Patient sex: M
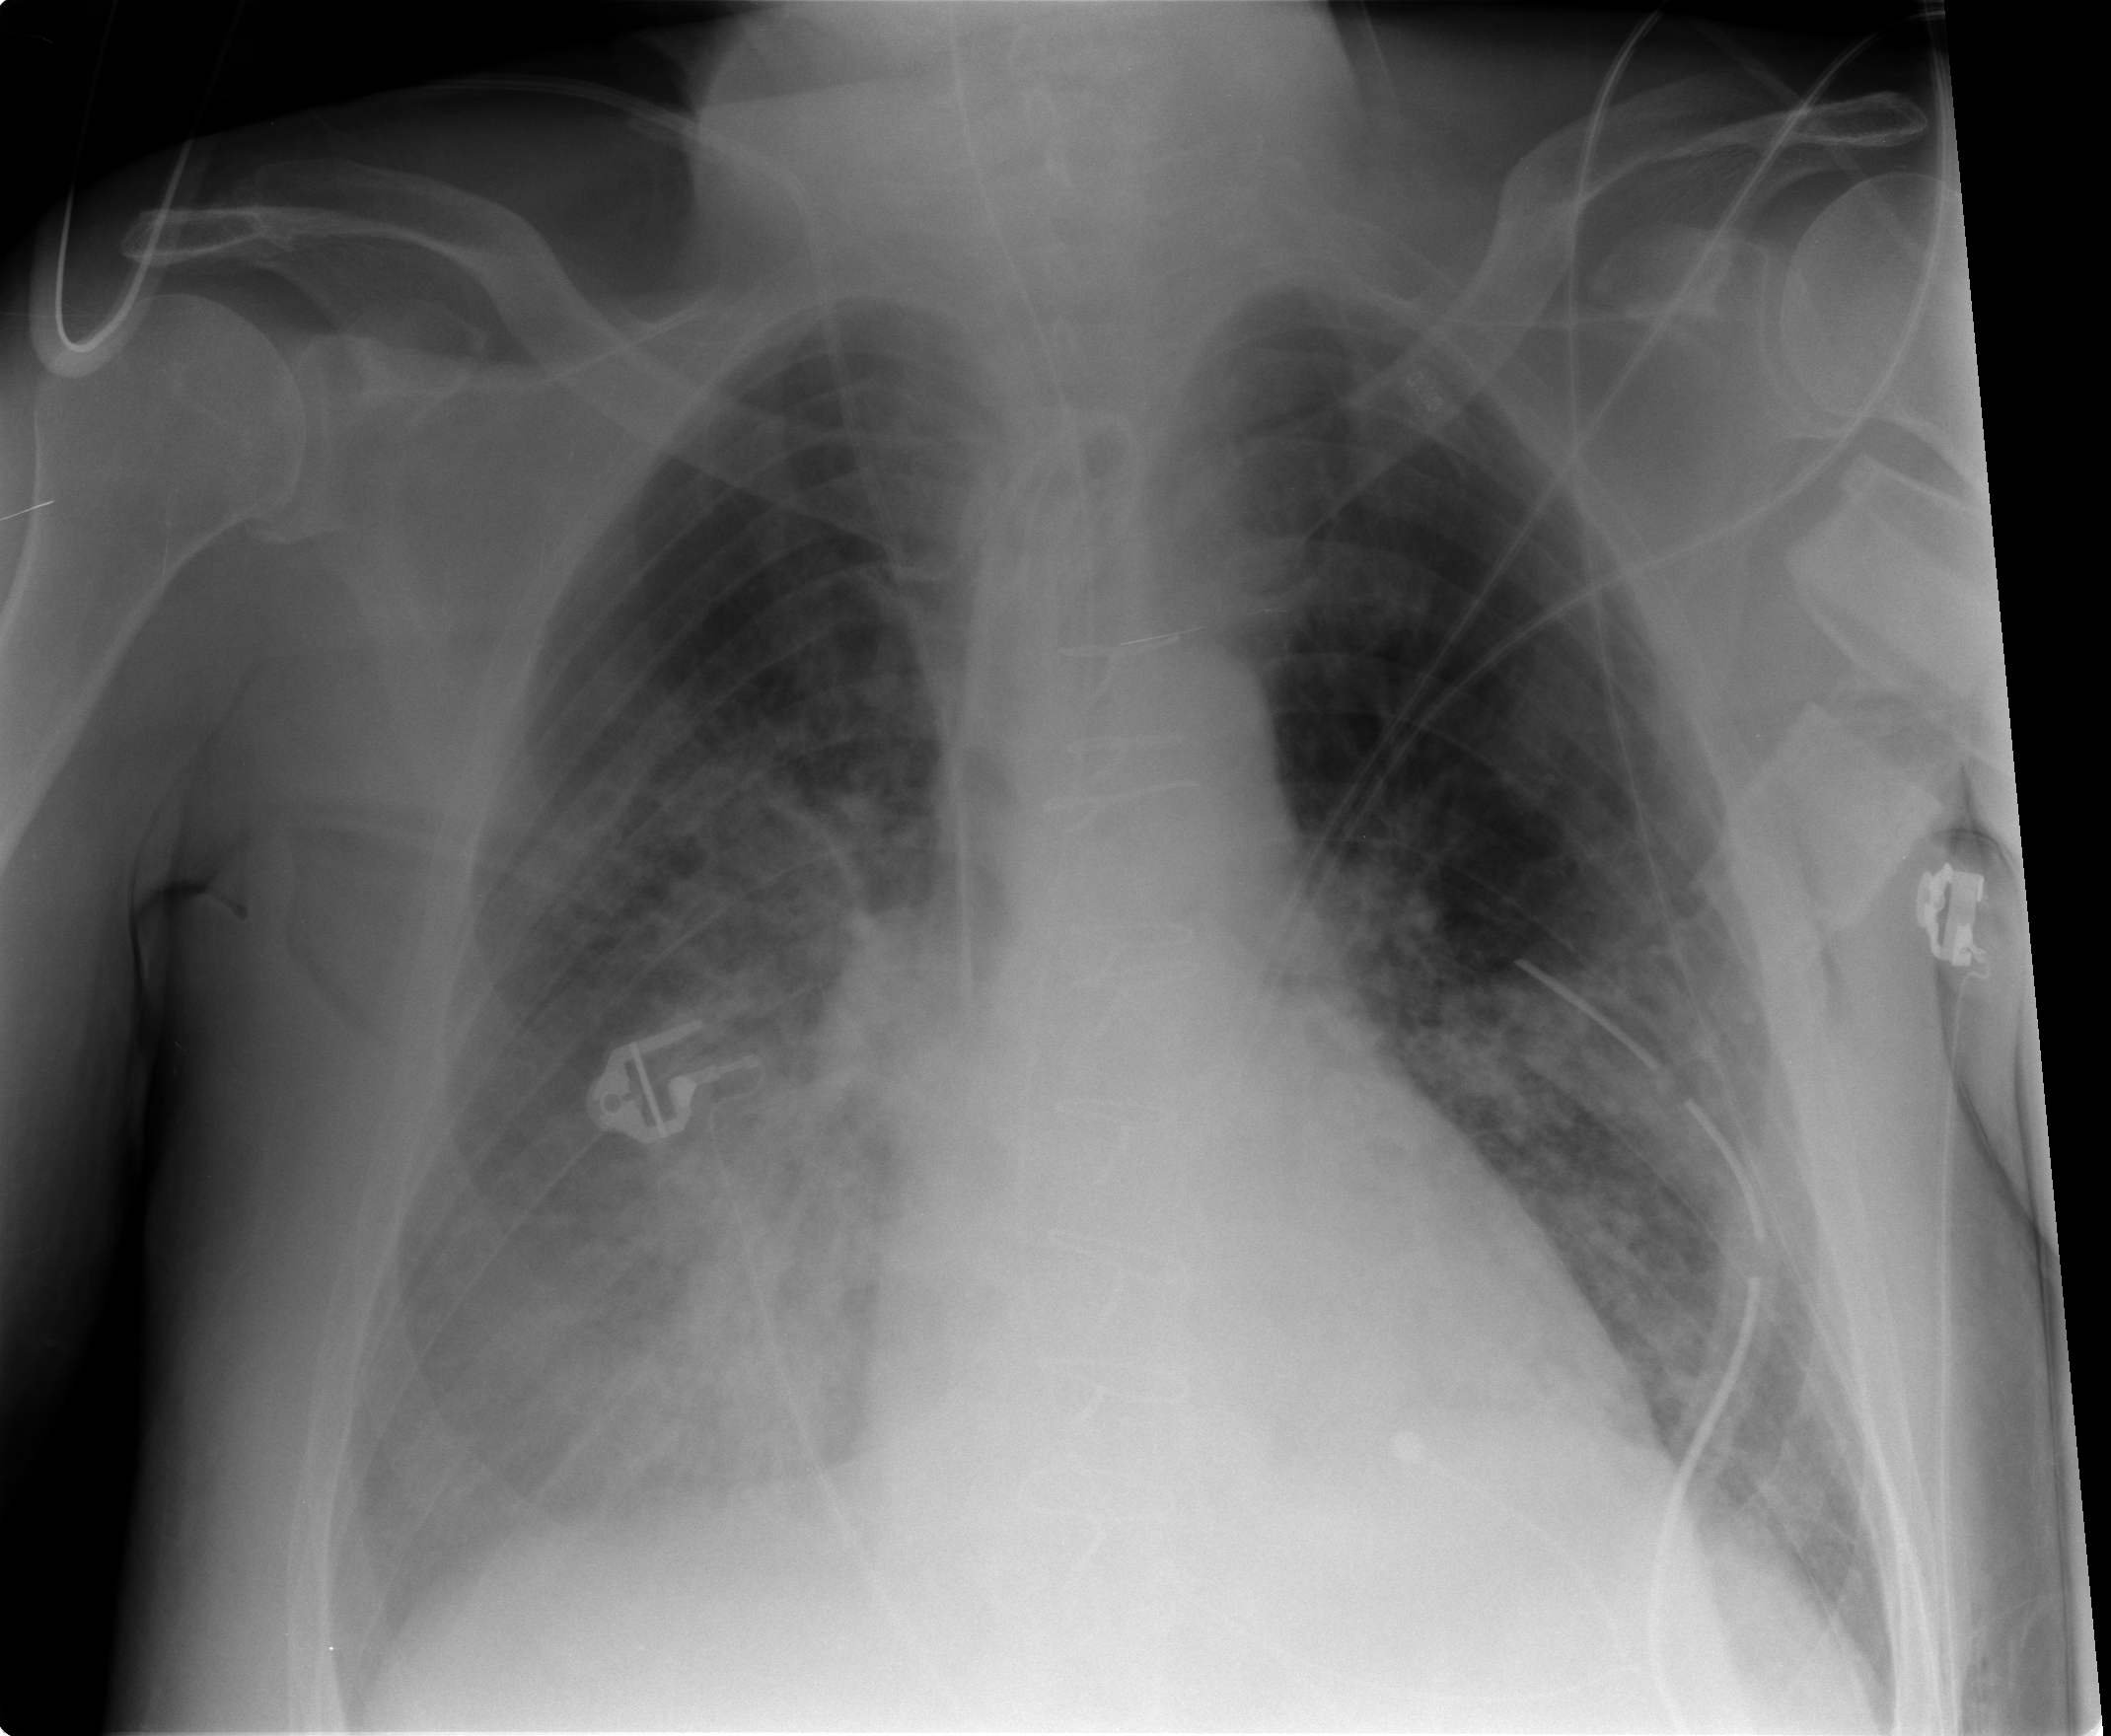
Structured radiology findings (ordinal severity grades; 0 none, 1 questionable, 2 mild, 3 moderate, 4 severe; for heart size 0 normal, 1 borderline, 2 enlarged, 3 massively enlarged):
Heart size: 0
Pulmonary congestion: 2
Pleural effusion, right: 2
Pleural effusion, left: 0
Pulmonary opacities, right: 3
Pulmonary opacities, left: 3
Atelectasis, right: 2
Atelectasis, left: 0